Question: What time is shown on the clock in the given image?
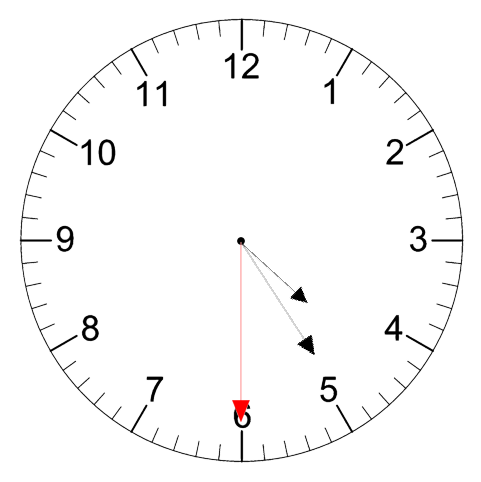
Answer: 04:24:30